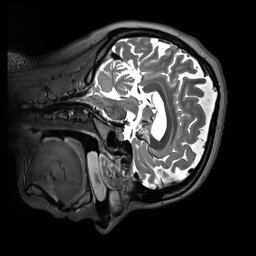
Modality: T2w
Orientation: sagittal
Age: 18
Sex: male
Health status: healthy
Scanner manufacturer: siemens
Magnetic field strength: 3 T
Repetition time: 3.2 s
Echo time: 0.412 s